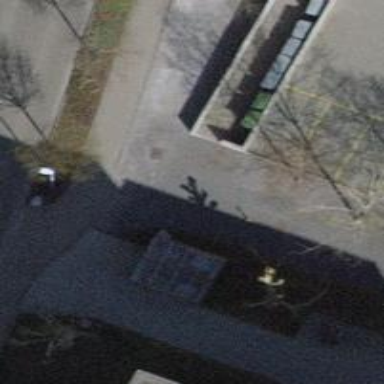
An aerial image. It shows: Bollard.